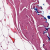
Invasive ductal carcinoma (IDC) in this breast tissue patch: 0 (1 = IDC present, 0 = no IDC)